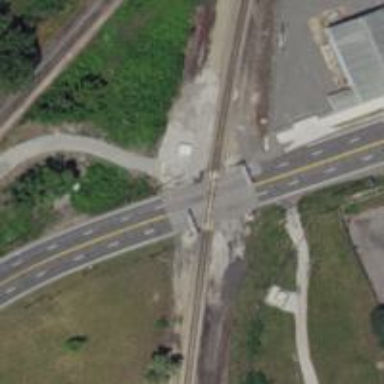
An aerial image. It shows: Railway crossing.